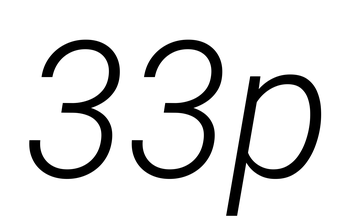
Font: Roboto-Italic_Light_Italic